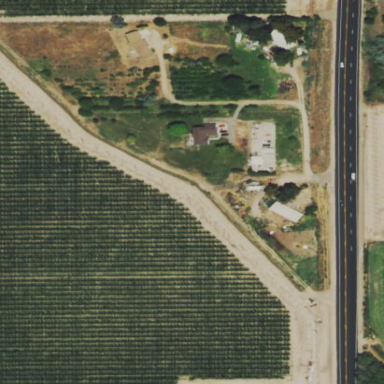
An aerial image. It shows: Orchard.